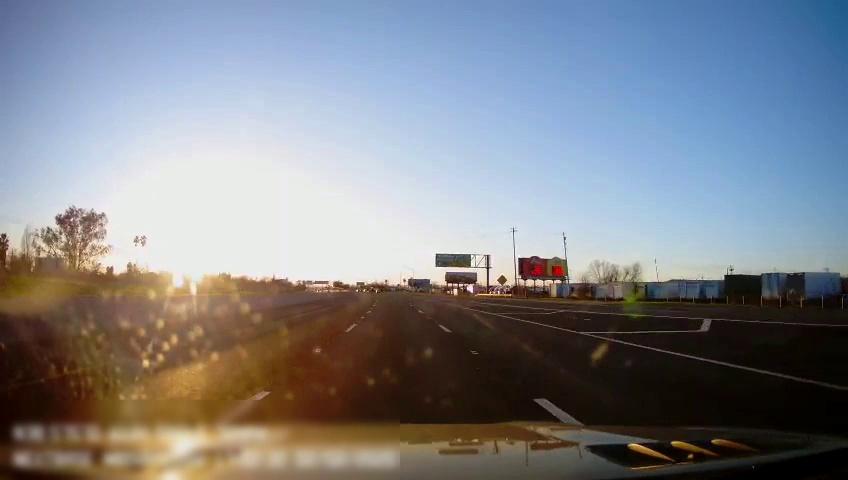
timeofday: Day
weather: Sunny
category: Drivable Space
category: Lanes | Alternate Lane
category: Lanes | Current Lane
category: Lanes | Current Lane
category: Lanes | Alternate Lane
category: Lanes | Current Lane
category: Lanes | Alternate Lane
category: Traffic | Signs
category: Traffic | Signs